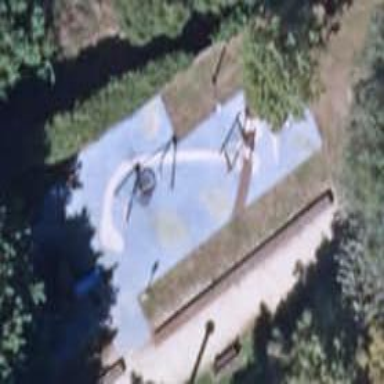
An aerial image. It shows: Playground area for leisure activities on the land.